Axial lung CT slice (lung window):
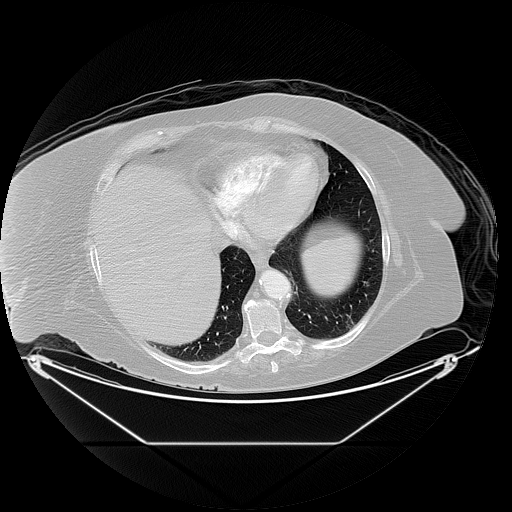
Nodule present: no